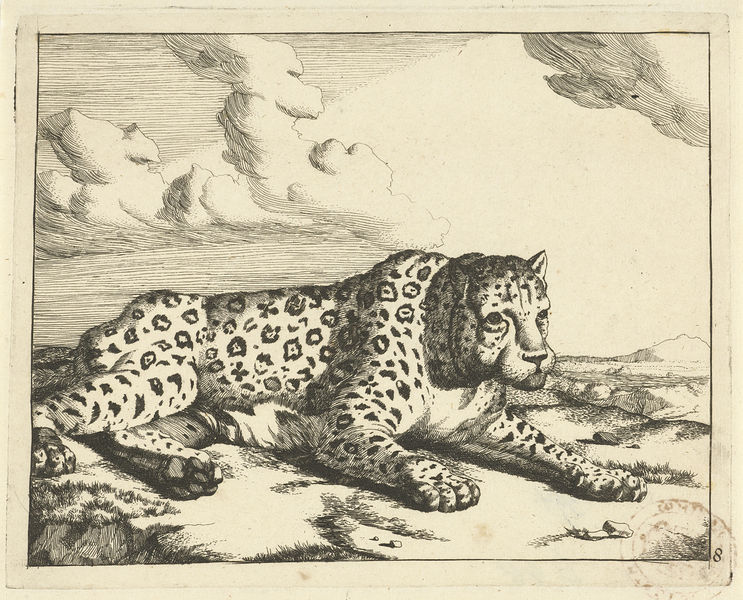
Titel: Luipaard liggend naar rechts, de poten naar de aanschouwer
Künstler: Marcus de Bye
Standort: Amsterdam
Institution: Rijksmuseum
Schlagwörter: white, black, nose, print, sad, cloud, clouds, rock, rocks, sky, hills, mountain, sand, feet, grass, drawing, paper, black and white, dots, fur, mouth, illustration, tail, wind, letter, dirt, cat, ink, lawn, ground, ears, large, engraving, animal, eye, legs, claws, paw, paws, predator, tiger, whiskers, lying, resting, stamp, stamped, desert, whte, waiting, pause, spots, wildlife, chilling, cheetah, leopard, belly, panther, seating, number, laying, anima, claw, pads, muscular, muzzle, powerful, irregular, jaguar, spotted, fierce, leo, jaquard, open country, clases, snow leopard, ears]